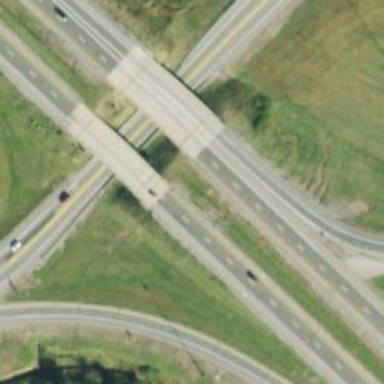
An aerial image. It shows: Bridge over motorway.